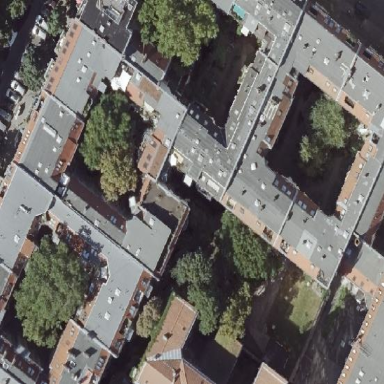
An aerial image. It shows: Residential building with red gambrel roof made of roof tiles. The building itself is grey in color.